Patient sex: M
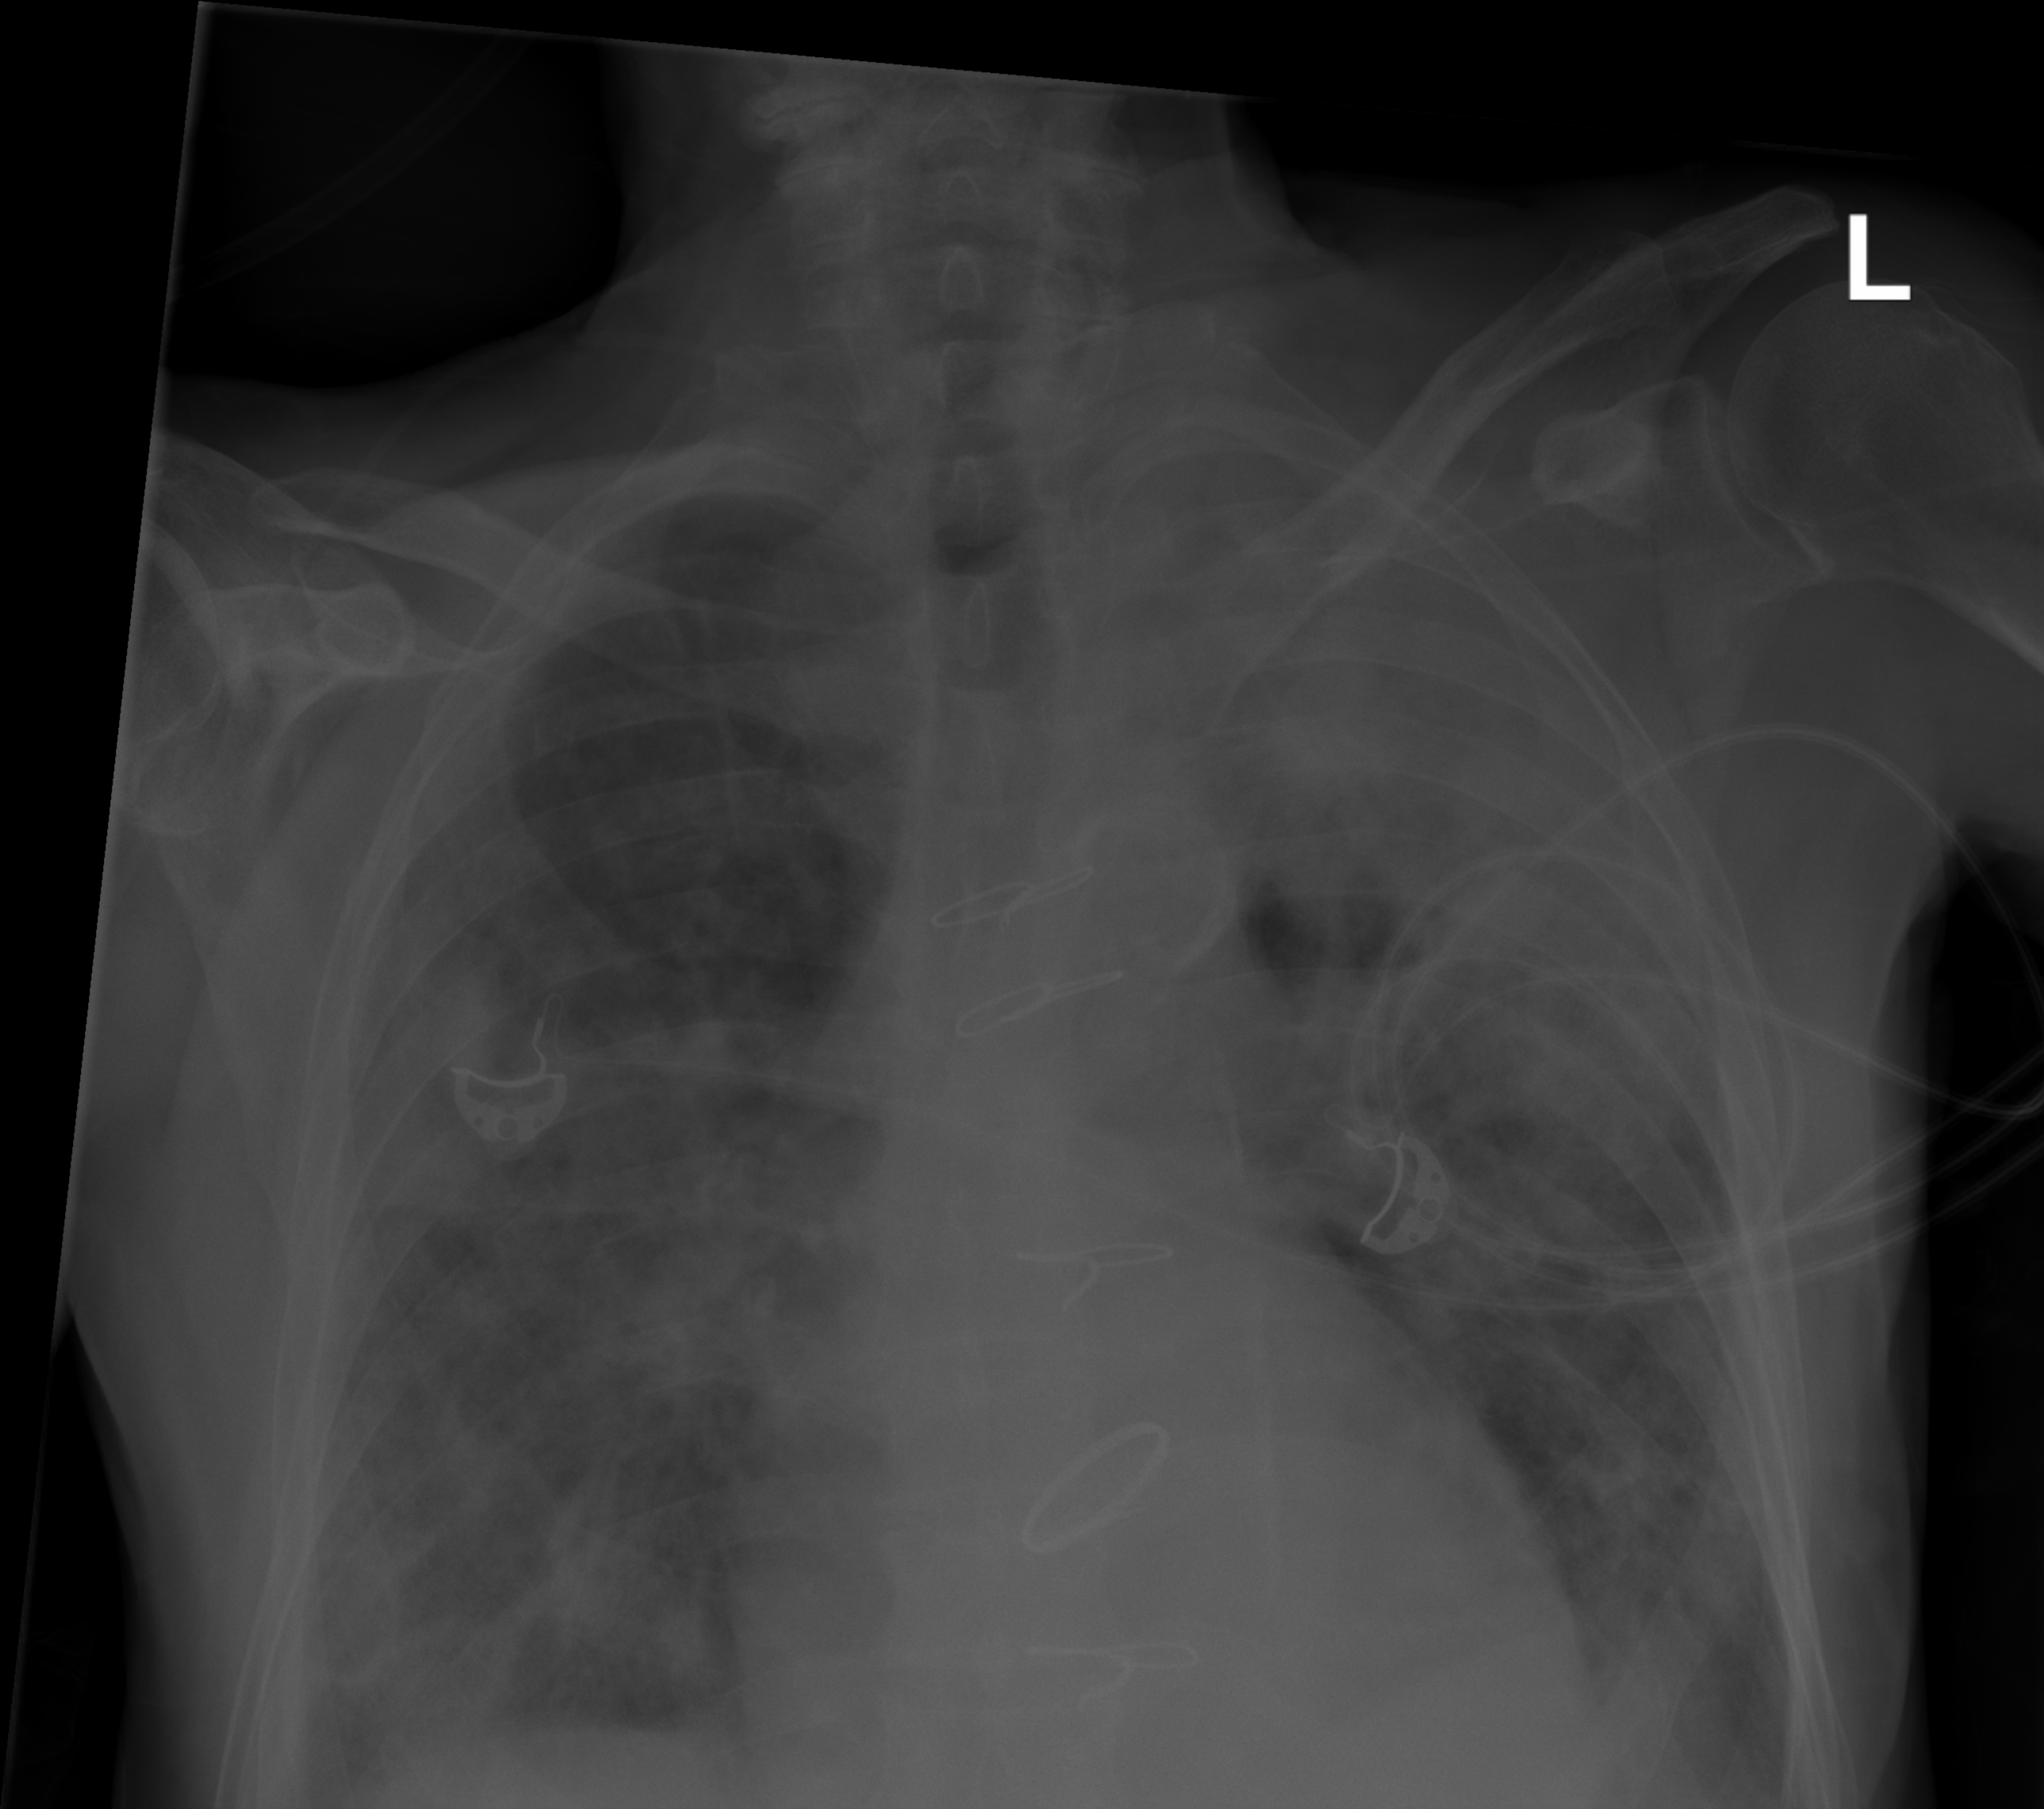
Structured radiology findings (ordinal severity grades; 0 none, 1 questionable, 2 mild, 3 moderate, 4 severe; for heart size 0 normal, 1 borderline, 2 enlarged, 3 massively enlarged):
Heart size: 0
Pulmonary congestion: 2
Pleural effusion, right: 0
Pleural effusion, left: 2
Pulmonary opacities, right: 3
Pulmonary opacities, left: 4
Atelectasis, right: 2
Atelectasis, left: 2